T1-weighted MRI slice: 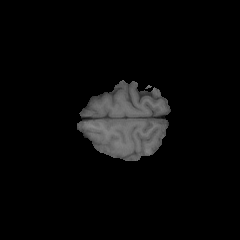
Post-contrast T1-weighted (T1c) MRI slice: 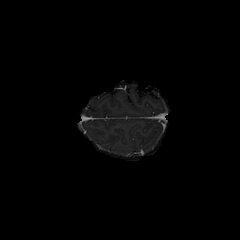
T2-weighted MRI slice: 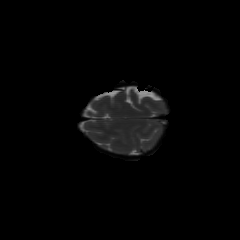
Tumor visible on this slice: no